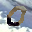
Label: 0